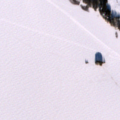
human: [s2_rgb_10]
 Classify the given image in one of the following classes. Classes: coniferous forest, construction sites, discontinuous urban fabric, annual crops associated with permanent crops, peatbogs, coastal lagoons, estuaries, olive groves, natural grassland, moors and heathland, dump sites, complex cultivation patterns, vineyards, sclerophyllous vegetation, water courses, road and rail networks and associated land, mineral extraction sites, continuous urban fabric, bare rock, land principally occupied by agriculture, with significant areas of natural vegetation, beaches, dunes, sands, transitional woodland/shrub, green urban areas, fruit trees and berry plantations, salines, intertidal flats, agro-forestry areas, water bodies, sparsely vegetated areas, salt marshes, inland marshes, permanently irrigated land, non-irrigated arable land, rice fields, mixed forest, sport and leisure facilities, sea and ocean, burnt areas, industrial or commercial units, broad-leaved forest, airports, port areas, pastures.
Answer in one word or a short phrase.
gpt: non-irrigated arable land, land principally occupied by agriculture, with significant areas of natural vegetation, water bodies